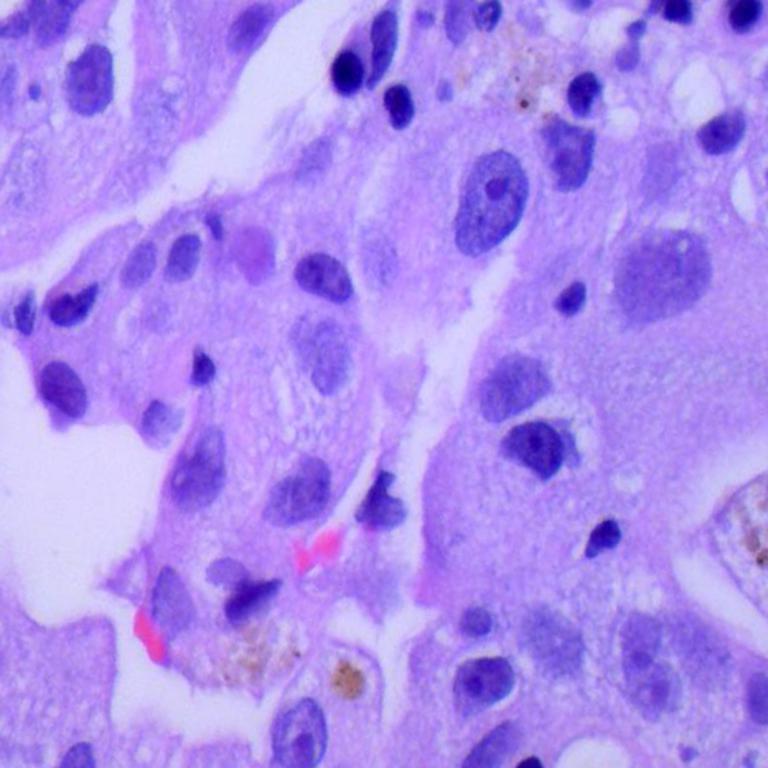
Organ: lung
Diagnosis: adenocarcinomas